Platform: macOS
Application: Arc Browser
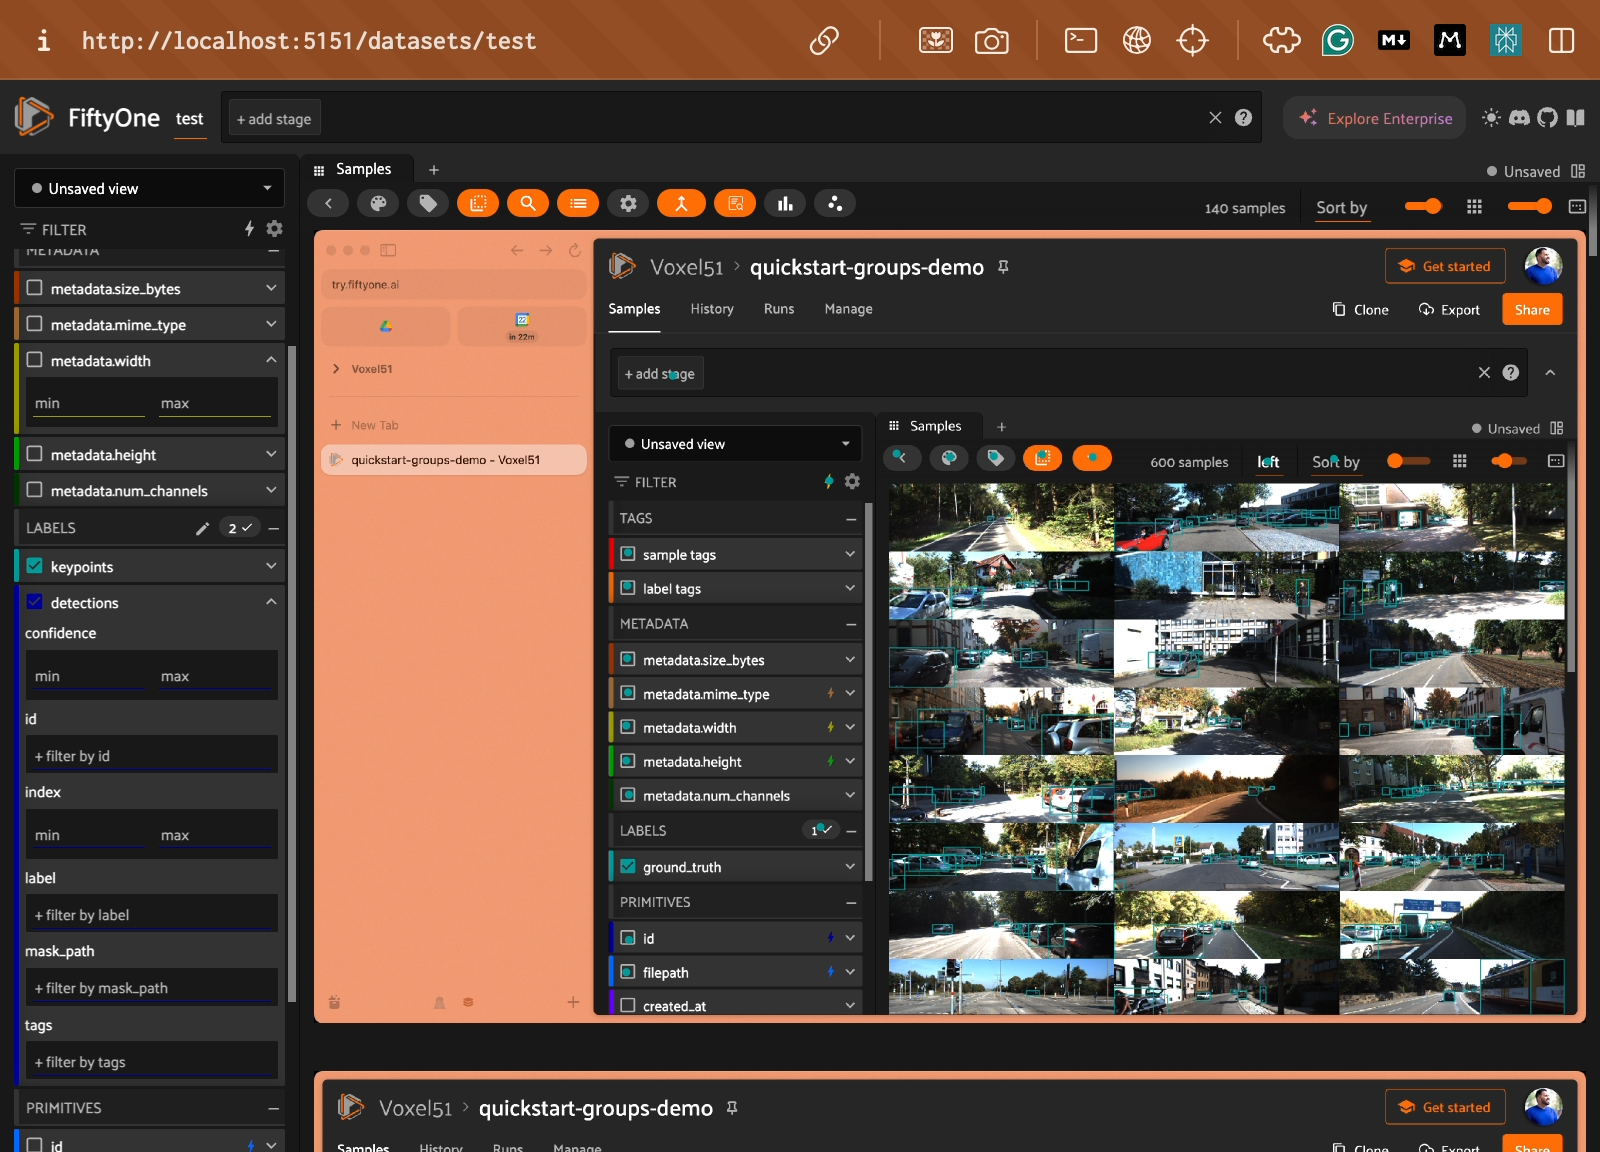
task_description: Clear all the labels shown on the samples in the samples panel
action_type: click
element_info: Icon
steps_since_start: 1